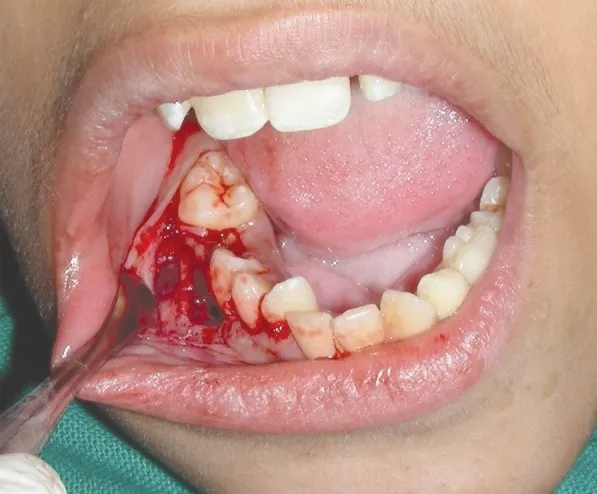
Flap reflected from 44 to 46 region to expose the cystic site.
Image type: medical_photograph (other_medical_photograph)